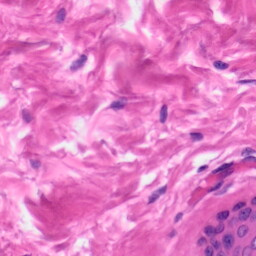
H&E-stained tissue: Skin